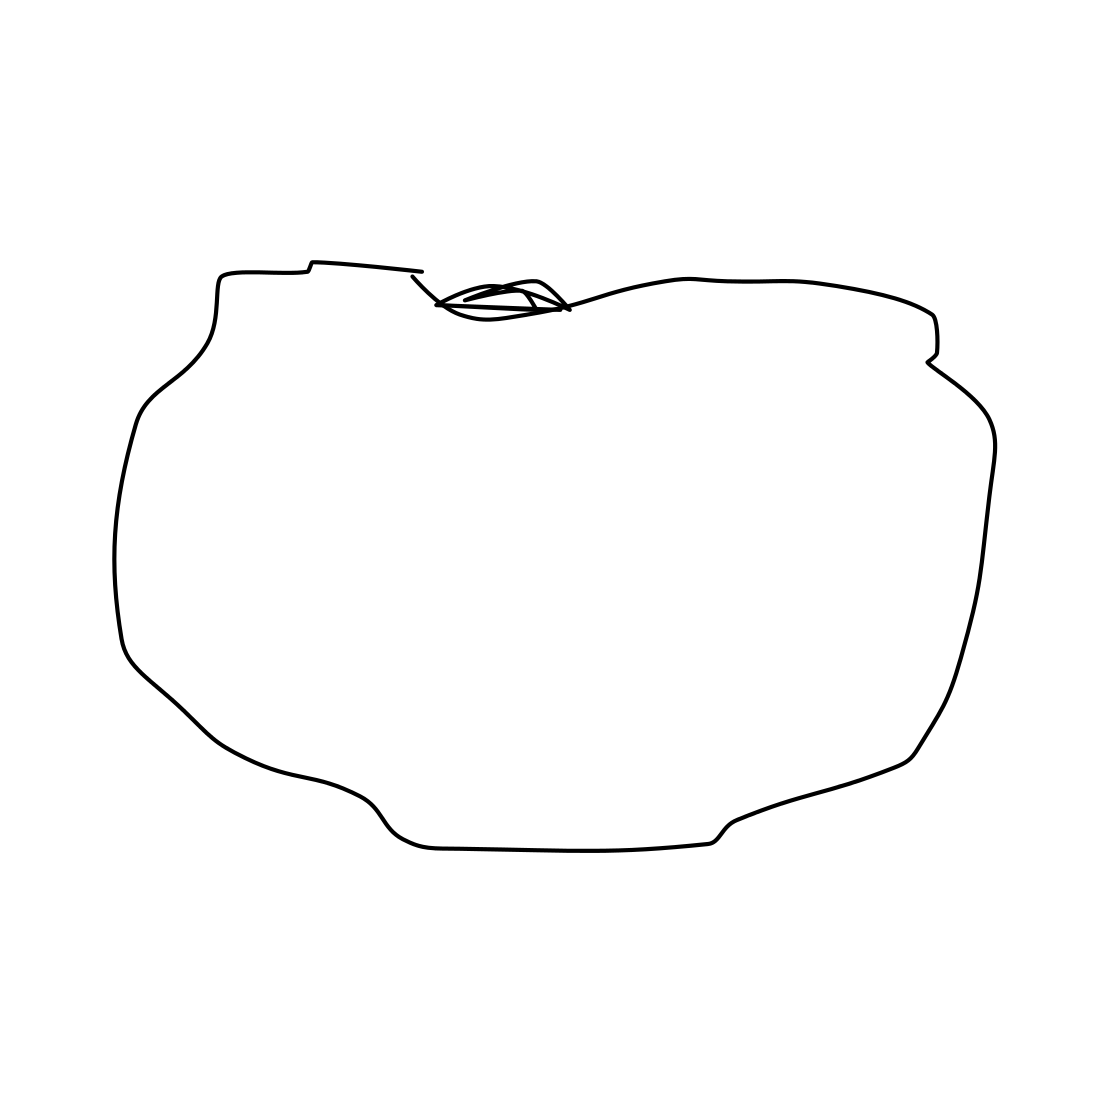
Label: tomato